Question: > To implement an interface member, the corresponding member of the
implementing class must be public. source: <URL>
I know it works if its private, but i would like to understand why it can not be public ?

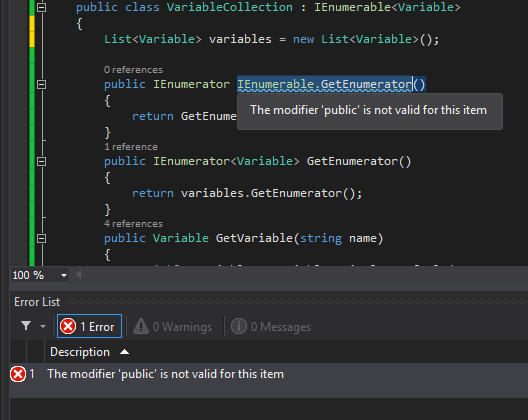
Answer: When implemented explicitly interface methods are public by default and that's why you cannot use access modifiers.
A quote from msdn.com :
> When a member is explicitly implemented, it cannot be accessed through
a class instance, but only through an instance of the interface
(which is public by default)
source : <URL>
P.S.
Difference between implicit and explicit implementation :
'''
interface MyInterface
{
void MyMethod();
}
class A : MyInterface // Implicit implementation
{
public void MyMethod () { ... }
}
class B: MyInterface // Explicit implementation
{
void MyInterface.MyMethod () { ... }
}
'''